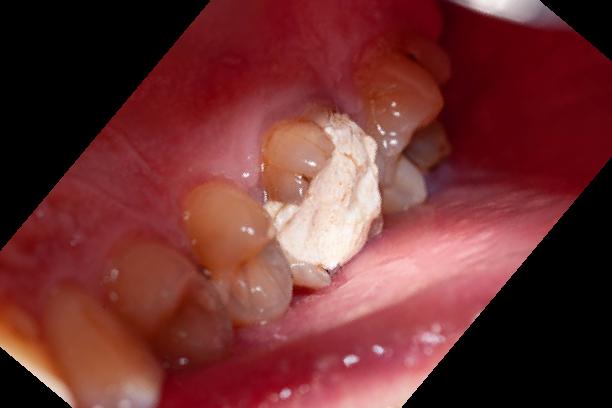
Condition: Gingivitis